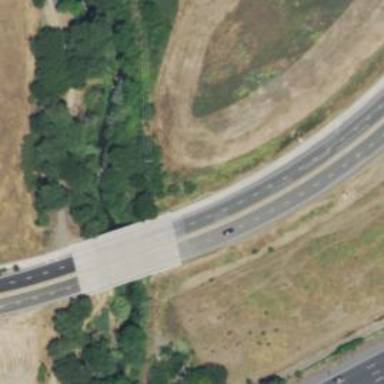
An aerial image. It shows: Secondary road crossing bridge.